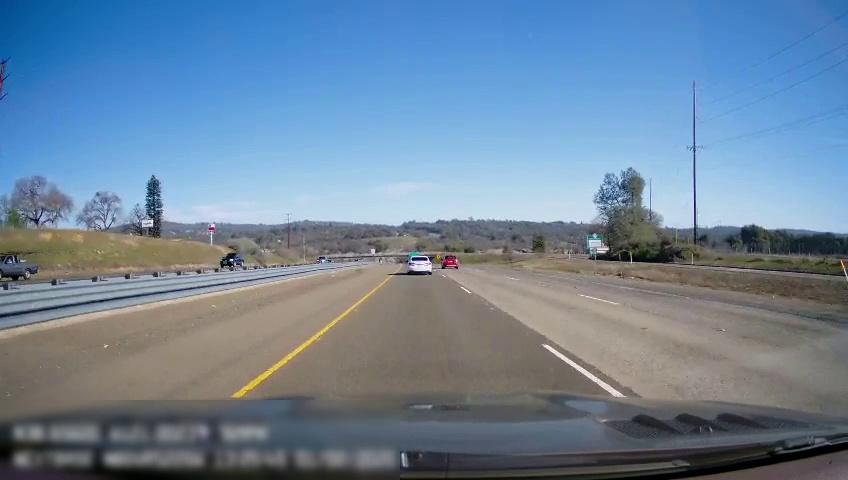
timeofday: Day
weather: Sunny
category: Drivable Space
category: Drivable Space
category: Vehicles | Car
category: Vehicles | Car
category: Vehicles | Truck
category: Vehicles | SUV
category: Lanes | Current Lane
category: Lanes | Current Lane
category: Lanes | Alternate Lane